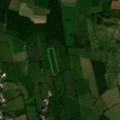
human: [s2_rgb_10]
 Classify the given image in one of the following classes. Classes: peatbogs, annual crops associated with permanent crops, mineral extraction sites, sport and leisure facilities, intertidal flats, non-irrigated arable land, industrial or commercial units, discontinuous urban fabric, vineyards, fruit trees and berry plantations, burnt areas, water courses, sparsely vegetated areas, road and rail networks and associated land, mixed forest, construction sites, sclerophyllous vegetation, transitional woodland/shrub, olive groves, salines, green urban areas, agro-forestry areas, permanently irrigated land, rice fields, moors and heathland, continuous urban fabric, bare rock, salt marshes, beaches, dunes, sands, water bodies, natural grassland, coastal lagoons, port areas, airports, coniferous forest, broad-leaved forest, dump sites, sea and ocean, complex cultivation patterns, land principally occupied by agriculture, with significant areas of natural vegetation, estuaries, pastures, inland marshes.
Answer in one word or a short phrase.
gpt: pastures, transitional woodland/shrub